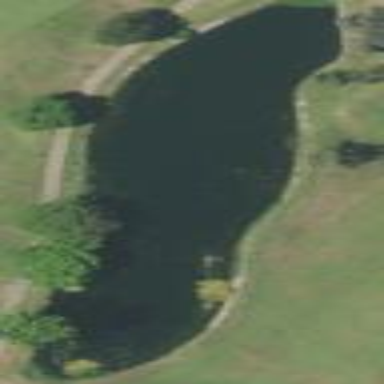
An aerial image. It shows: Water hazard on golf course.